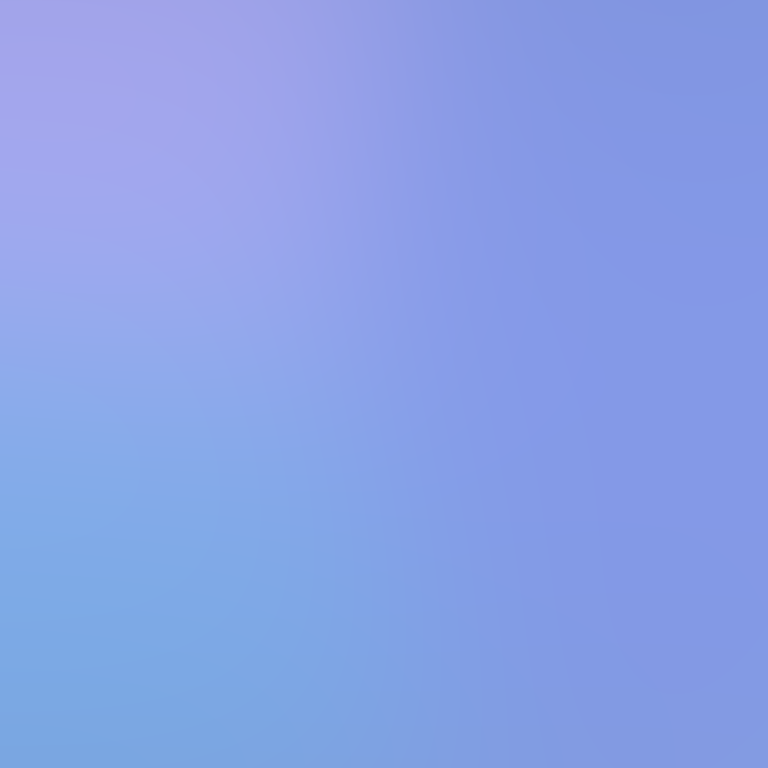
Abstract light effect, smooth gradient from soft lavender to light blue, calm atmosphere, diffuse light, no room, no furniture, no objects.